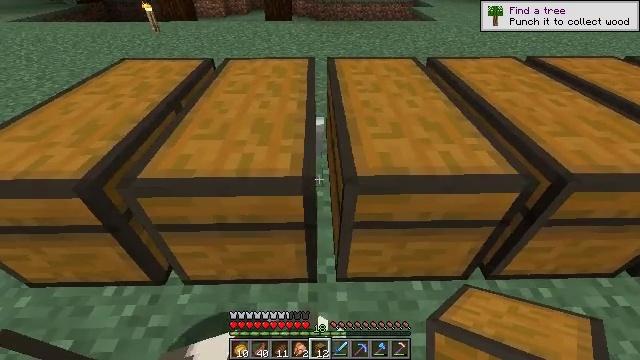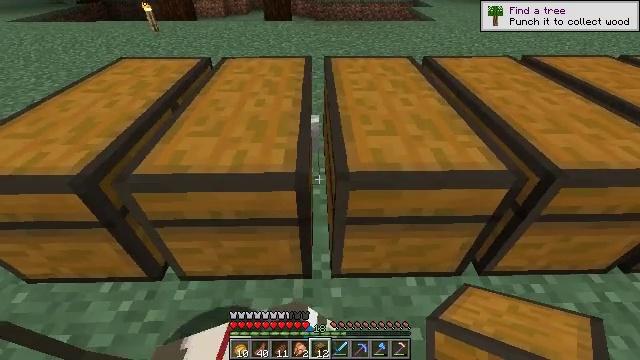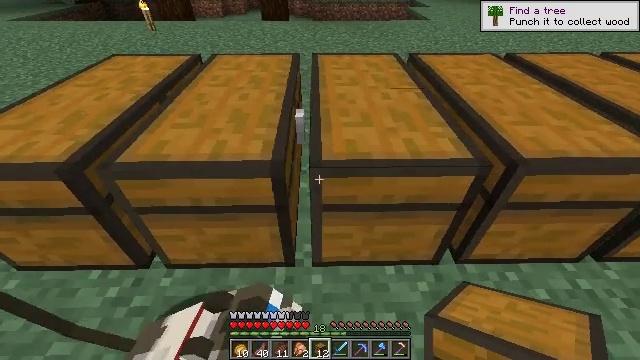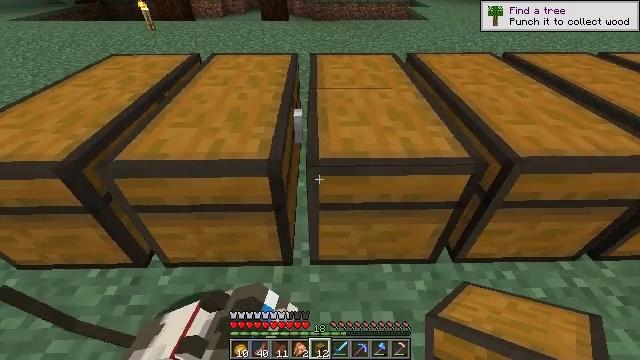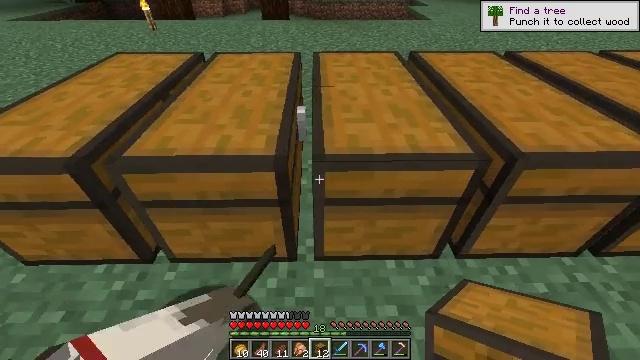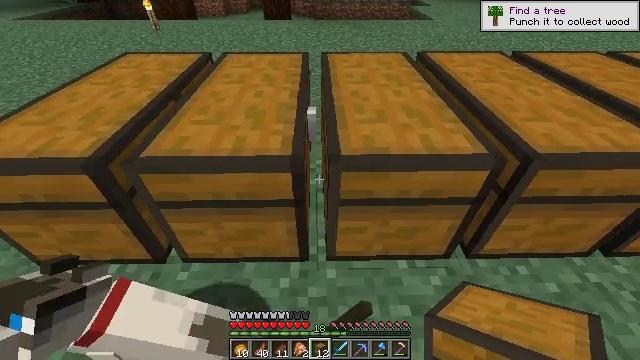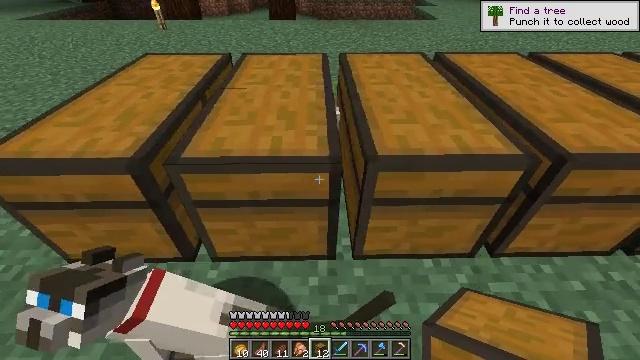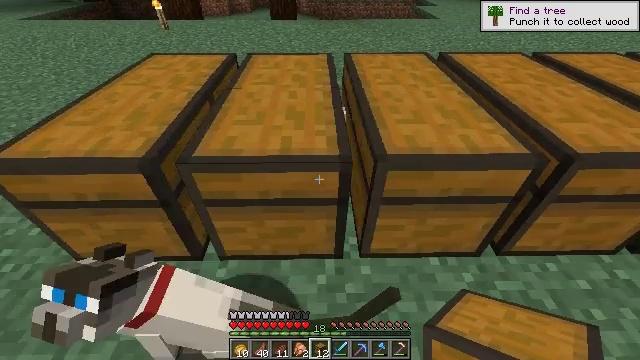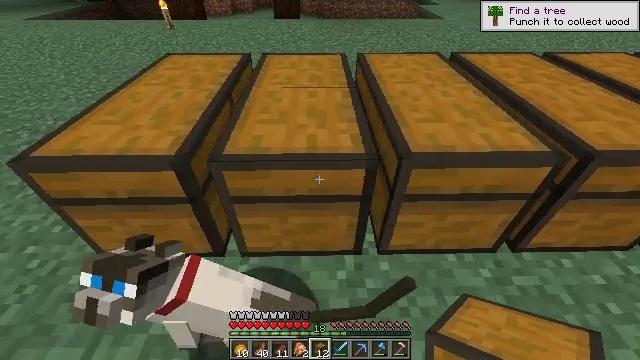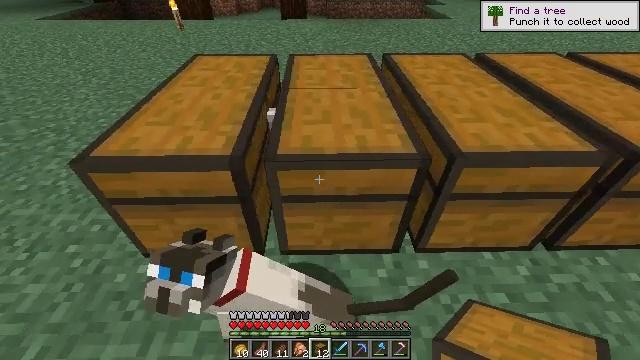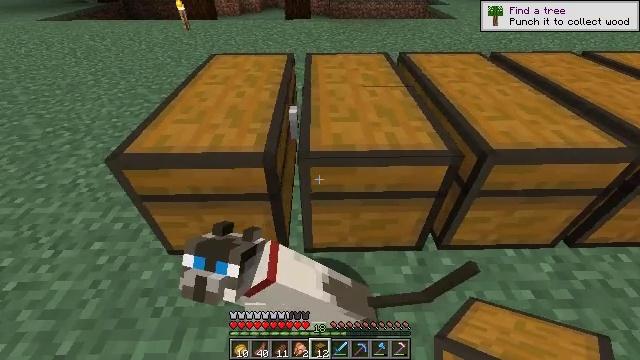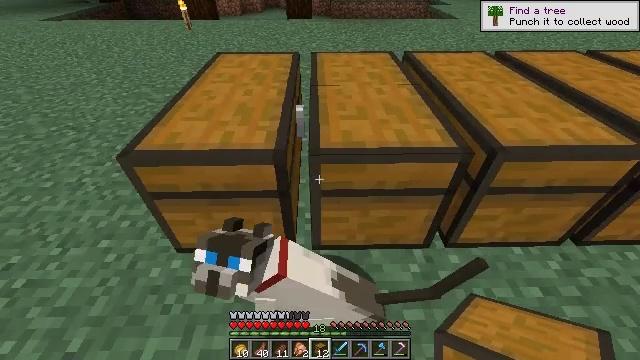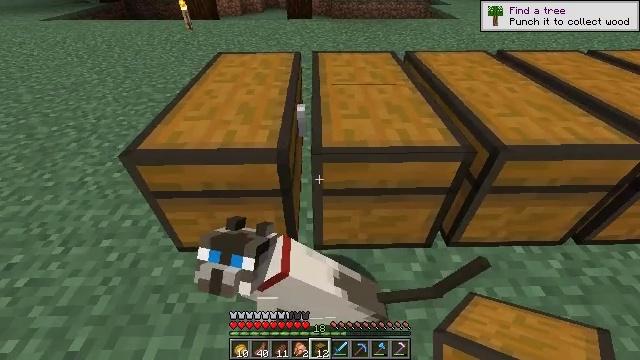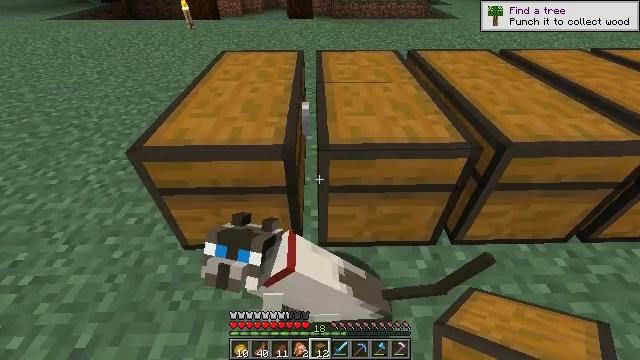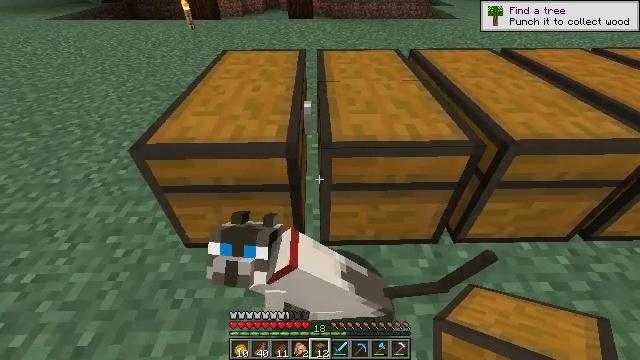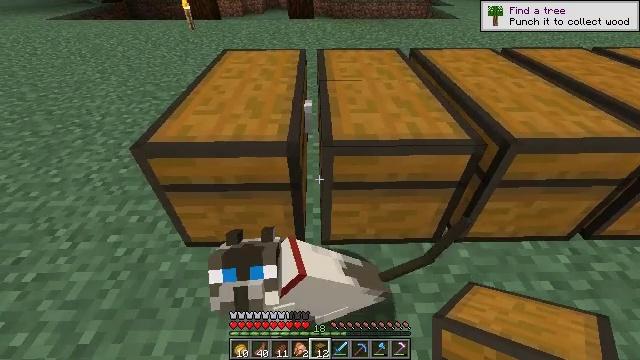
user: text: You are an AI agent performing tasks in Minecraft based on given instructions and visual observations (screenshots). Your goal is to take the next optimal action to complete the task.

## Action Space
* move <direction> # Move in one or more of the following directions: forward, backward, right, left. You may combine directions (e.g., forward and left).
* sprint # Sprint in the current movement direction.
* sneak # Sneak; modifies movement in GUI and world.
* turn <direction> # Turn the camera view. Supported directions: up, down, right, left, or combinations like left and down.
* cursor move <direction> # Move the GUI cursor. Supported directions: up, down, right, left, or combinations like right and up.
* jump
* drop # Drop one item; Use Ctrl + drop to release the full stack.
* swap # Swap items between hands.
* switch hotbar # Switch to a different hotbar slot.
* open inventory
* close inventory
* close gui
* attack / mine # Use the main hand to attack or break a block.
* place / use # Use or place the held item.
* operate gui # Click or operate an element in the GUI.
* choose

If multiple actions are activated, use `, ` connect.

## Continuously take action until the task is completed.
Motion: motion action
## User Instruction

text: mine block trapped chest
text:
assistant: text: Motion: no_op
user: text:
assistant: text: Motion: no_op
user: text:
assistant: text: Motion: no_op
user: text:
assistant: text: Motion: move left
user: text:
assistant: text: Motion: move left
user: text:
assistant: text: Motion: move left
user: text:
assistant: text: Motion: move left
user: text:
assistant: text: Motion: move left
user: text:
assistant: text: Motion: move left
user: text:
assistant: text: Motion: no_op
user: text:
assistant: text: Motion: no_op
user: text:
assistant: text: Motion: no_op
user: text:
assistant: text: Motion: no_op
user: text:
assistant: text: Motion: no_op
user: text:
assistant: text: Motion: no_op
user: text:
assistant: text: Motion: no_op
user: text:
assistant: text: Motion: no_op
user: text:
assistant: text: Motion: no_op
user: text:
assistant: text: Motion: no_op
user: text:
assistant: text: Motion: no_op
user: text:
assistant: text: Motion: turn right
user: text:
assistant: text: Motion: turn right
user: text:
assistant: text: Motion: turn right
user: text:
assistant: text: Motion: turn right
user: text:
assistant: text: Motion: turn right
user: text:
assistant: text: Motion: turn right
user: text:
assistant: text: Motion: turn right
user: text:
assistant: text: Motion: no_op
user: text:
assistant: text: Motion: no_op
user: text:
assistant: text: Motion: move forward